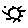
Label: sun